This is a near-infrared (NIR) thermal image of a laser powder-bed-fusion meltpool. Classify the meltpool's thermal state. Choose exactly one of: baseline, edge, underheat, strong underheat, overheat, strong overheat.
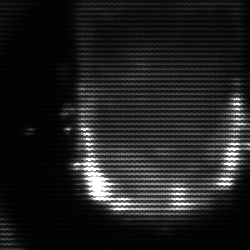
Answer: baseline